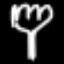
Label: fork